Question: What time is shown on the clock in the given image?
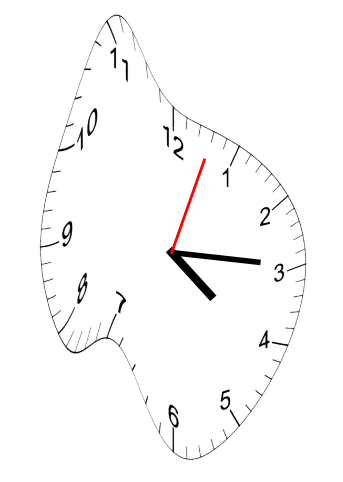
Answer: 04:15:03